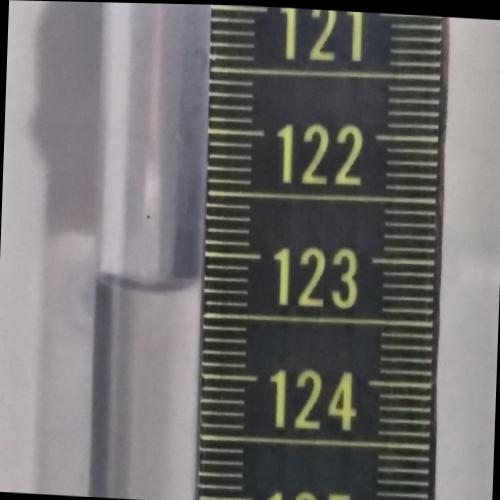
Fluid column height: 123.3 cm